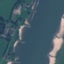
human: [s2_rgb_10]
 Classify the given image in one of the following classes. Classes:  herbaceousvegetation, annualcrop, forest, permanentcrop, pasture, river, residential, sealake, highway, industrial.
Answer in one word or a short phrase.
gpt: River